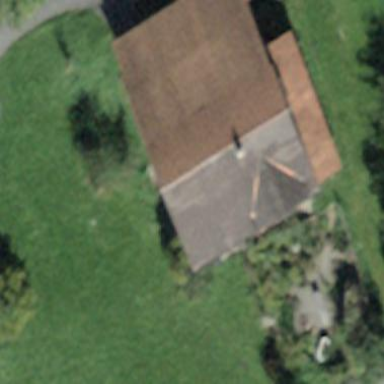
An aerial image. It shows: Farm building.